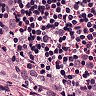
Metastatic tissue present: yes